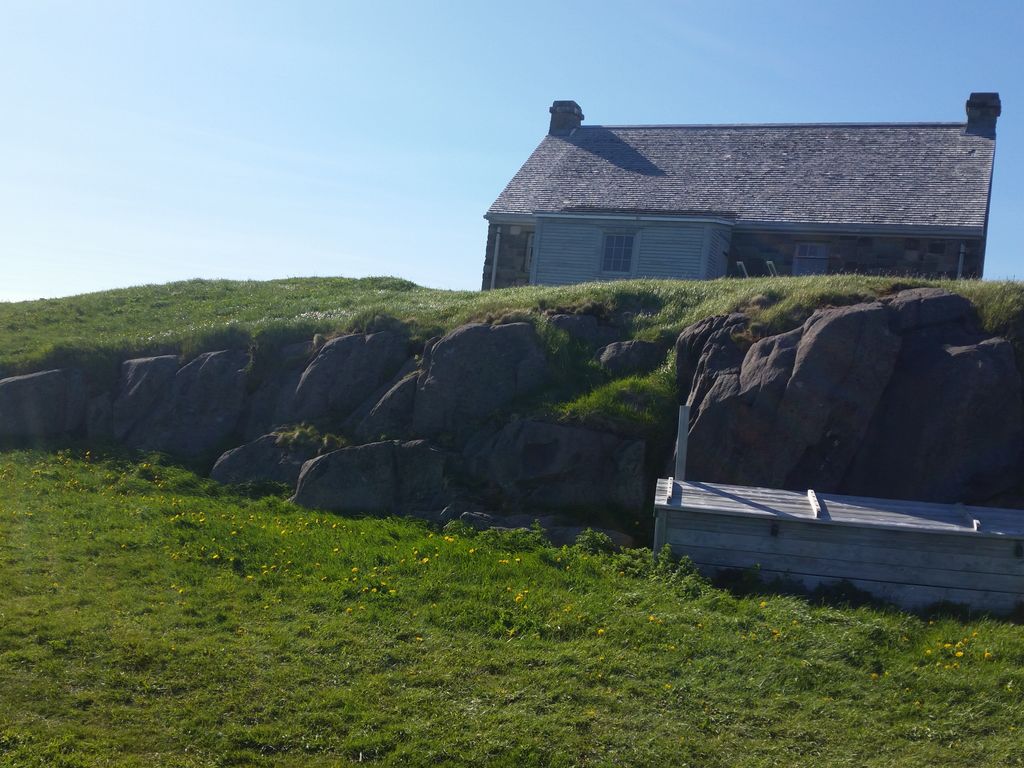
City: st_johns